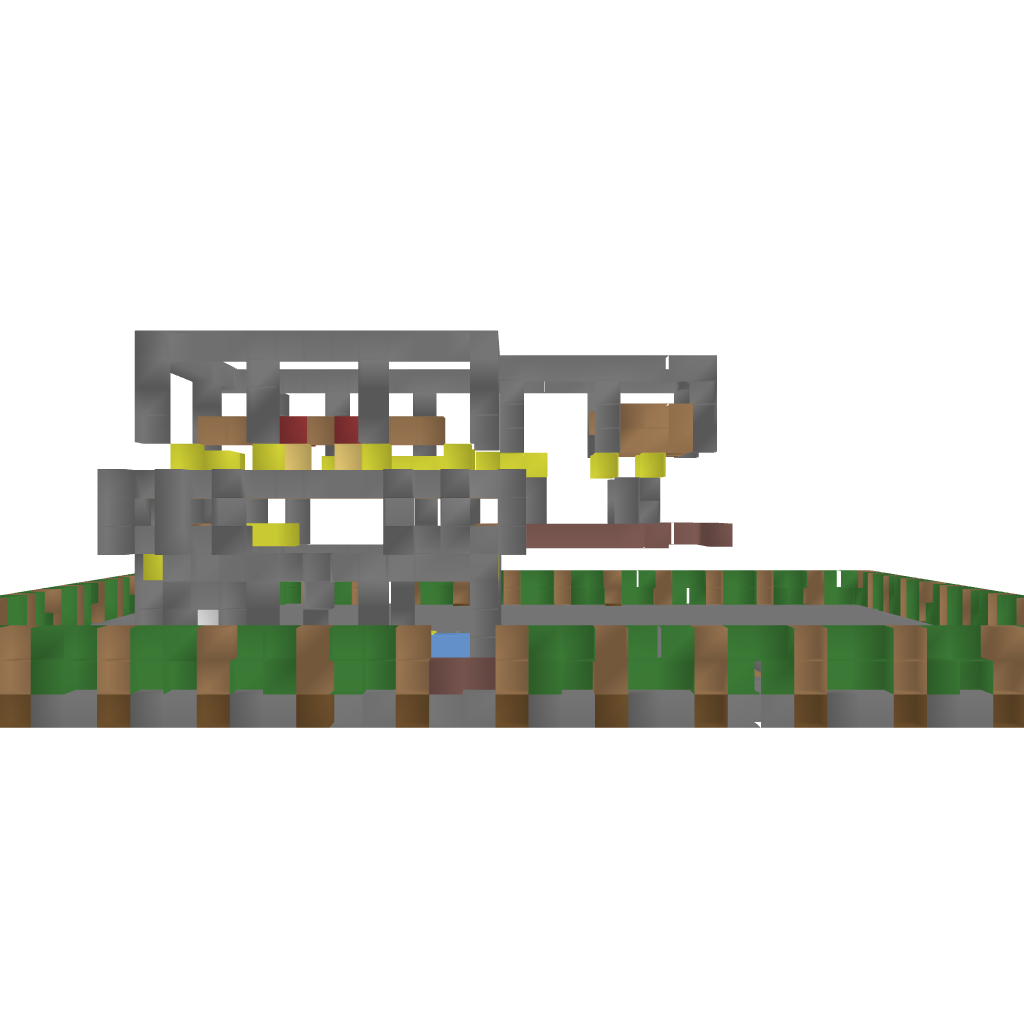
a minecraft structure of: Modern House bad low quality